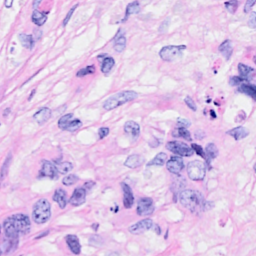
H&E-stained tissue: Breast